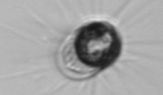
Label: Corethron_hystrix